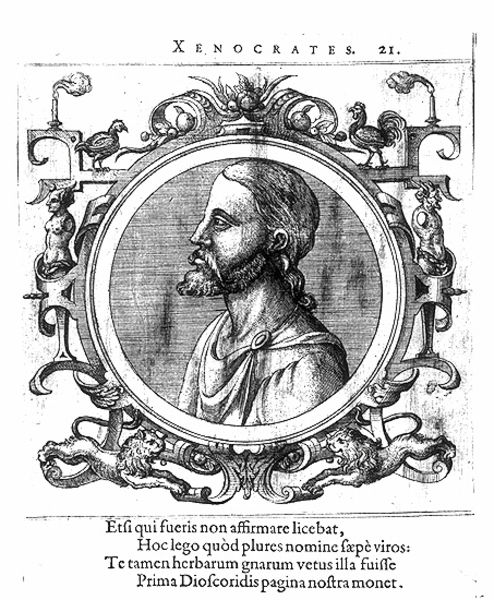
Titel: Bildnis des Xenokrates (27ante/14)
Institution: (Seriendruck)
Schlagwörter: akt, mann, nackt, schatten, umhang, vogel, weiß, frauen, ausschnitt, blume, brust, busen, frisur, grau, haar, hintergrund, licht, mund, nase, ohr, profil, schwarz, zeichnung, blick, obst, tiere, ornament, bart, mensch, rahmen, vollbart, bild, bildnis, hals, herr, portrait, porträt, vögel, auge, haare, lange haare, mantel, brosche, kinn, lippen, locken, kreis, rund, tondo, früchte, ranken, statue, schrift, seitlich, grafik, graphik, figuren, zopf, inschrift, büste, dekor, ornamente, kerzen, faltenwurf, wange, ziegenbart, dünn, buch, medaillon, symmetrisch, druck, schraffur, radierung, stich, seite, schwarzweiß, text, überschrift, titelblatt, rom, buchseite, schläfe, schnörkel, löwen, voluten, christus, antik, toga, karyatide, löwe, medaille, hahn, huhn, büsten, tunika, bildunterschrift, schließe, legende, pferdeschwanz, latein, lateinisch, antikenrezeption, grotesken, medaillion, fibel, profildarstellung, seriendruck, vers, wieß, mante, nn, 21, xenocrates, xencrates